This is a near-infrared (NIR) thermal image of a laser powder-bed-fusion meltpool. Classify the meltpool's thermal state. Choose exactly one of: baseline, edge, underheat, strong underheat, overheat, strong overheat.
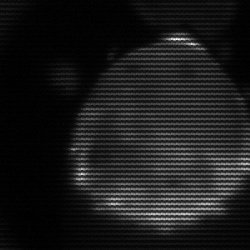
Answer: edge